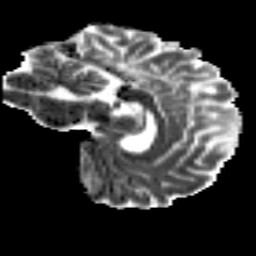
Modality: MD
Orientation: sagittal
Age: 28
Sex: male
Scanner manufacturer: siemens
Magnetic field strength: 3 T
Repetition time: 8.8 s
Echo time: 0.085 s